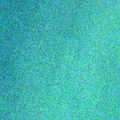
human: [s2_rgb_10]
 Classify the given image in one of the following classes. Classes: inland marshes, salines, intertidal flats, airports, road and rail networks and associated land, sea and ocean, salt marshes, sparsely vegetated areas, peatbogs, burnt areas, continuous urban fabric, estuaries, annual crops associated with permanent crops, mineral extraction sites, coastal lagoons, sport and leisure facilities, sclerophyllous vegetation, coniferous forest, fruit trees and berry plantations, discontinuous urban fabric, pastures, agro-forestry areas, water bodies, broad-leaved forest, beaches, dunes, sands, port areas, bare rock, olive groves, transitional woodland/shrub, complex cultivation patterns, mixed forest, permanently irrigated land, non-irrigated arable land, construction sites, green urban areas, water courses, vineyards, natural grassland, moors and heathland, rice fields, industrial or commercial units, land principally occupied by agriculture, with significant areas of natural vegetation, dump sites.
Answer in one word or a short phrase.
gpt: sea and ocean